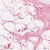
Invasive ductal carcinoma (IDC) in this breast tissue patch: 0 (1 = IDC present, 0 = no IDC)